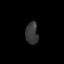
Tissue: skin
Cell type: Epithelial cells
Senescence score: 0.2311
Nuclear area (px): 266
Mean DAPI intensity: 56.368